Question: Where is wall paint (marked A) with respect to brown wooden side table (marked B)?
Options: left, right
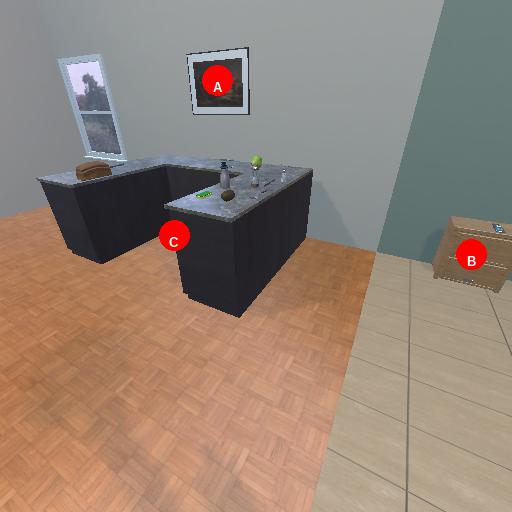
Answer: left